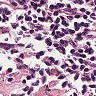
Metastatic tissue present: no